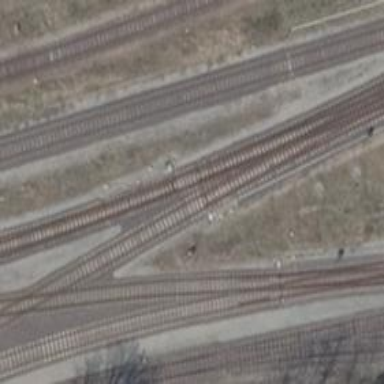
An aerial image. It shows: Railway switch with turnout to the right.